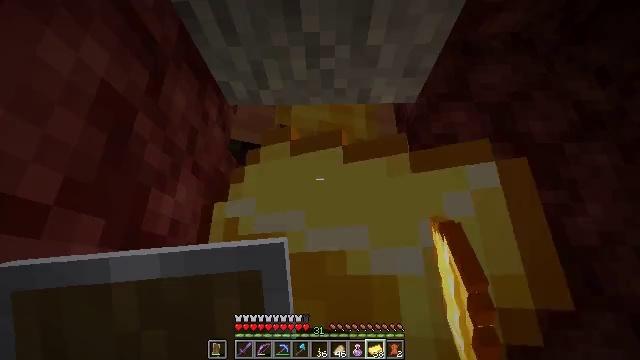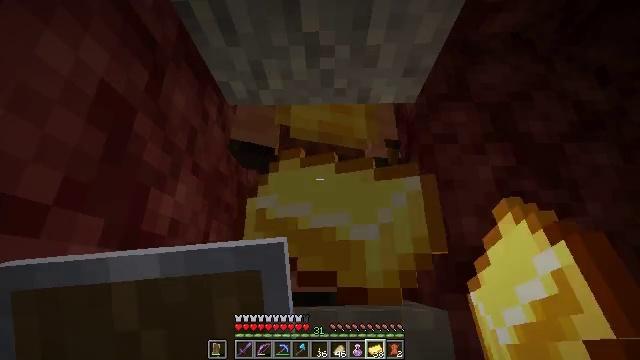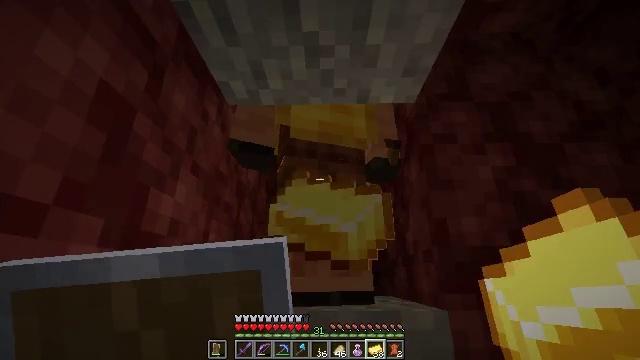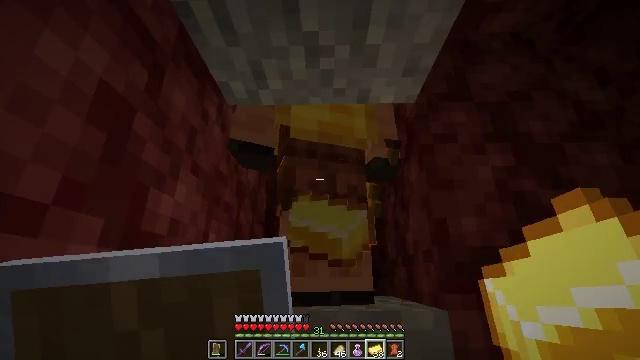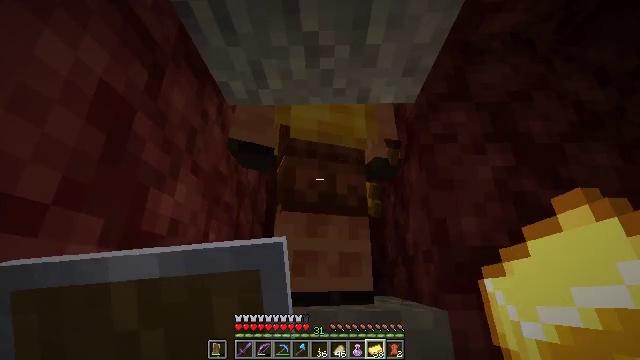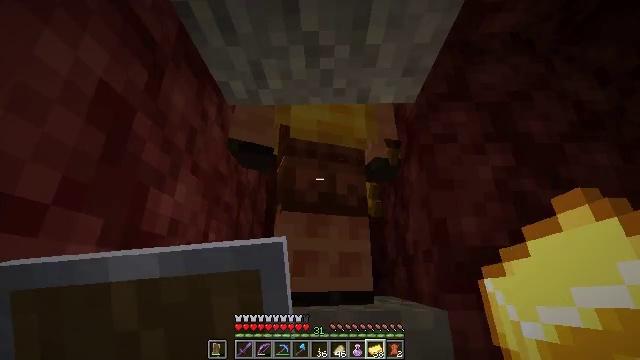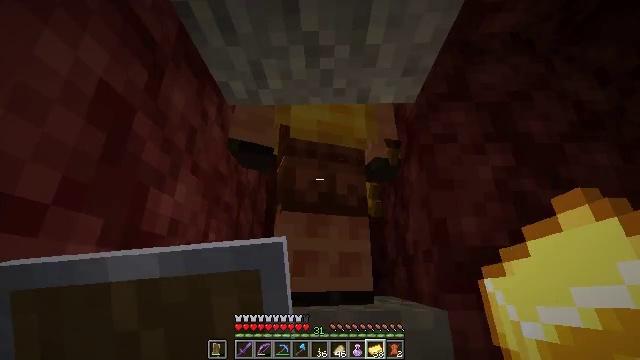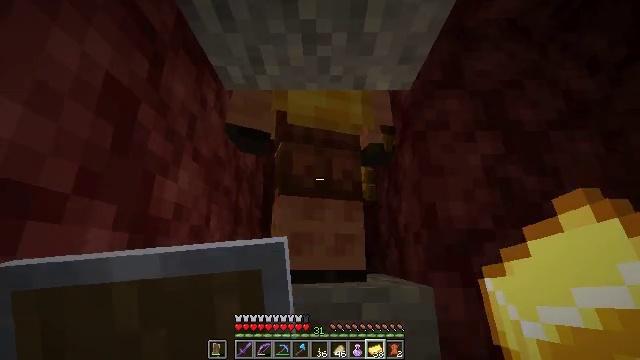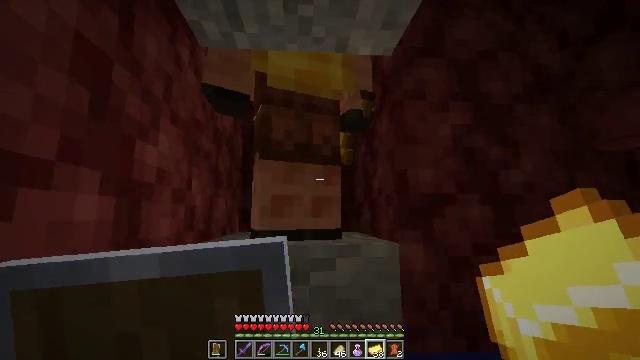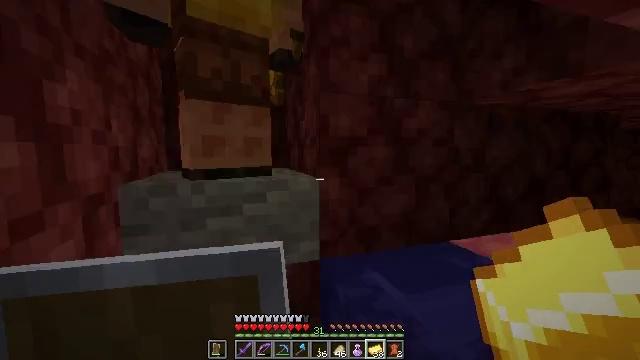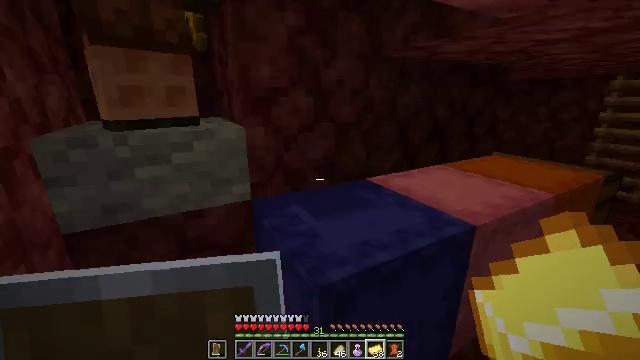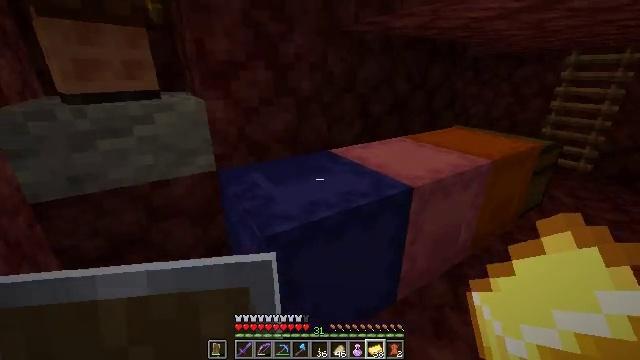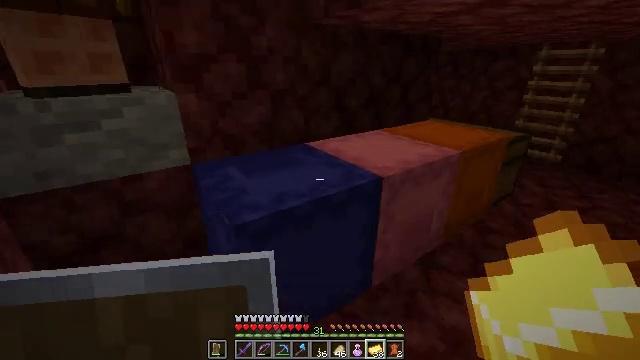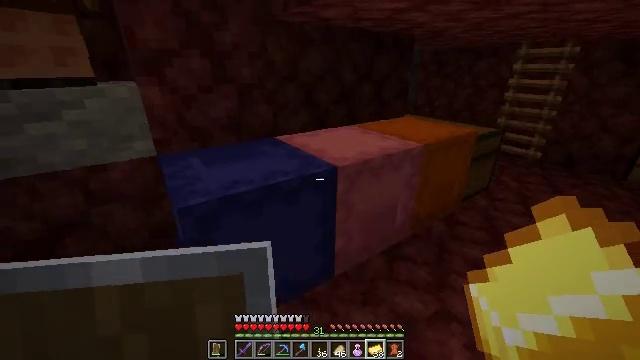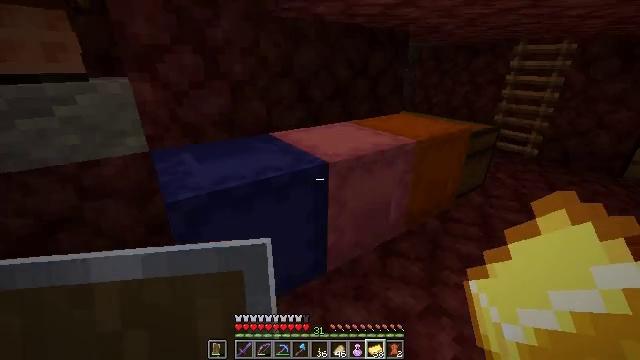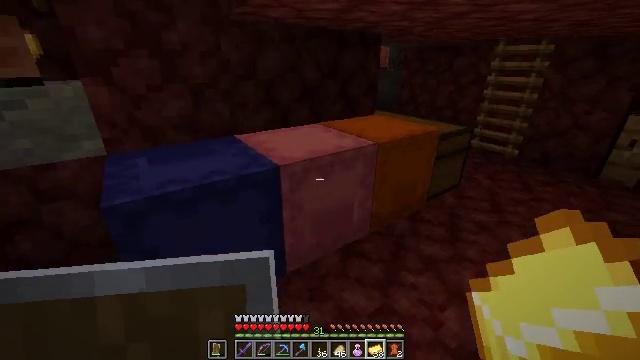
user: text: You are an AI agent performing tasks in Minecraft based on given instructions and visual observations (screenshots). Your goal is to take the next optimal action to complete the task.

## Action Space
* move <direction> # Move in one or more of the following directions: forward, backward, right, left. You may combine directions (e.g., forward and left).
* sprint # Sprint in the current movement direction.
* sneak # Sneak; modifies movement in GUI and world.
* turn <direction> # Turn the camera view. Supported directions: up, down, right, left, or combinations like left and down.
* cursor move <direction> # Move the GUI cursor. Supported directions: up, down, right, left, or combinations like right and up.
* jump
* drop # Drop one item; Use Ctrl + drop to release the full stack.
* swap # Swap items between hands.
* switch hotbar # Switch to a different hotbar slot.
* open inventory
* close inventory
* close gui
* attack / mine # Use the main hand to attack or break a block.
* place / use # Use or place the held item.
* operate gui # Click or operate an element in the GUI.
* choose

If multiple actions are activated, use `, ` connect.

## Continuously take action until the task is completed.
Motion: motion action
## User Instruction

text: Retrieve items from the blue shulker box by mining it.
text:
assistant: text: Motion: no_op
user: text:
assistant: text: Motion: no_op
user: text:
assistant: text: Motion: no_op
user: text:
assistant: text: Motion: no_op
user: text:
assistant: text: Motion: no_op
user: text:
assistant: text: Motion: no_op
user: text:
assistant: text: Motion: move back, turn right and down
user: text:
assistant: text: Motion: move back, turn right and down
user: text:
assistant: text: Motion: move back and move right, turn right and down
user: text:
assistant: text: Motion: move back and move right, turn right and down
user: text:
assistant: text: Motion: move back and move right, turn right and down
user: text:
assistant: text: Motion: move right, turn right and down
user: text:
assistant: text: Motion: move right
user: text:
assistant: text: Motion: move right
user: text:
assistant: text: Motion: move right
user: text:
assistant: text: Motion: no_op
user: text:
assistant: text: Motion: move right, turn left and up
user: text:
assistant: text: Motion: move forward and move right
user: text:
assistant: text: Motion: move forward and move right, turn right
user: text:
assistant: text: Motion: move forward and move right, turn right
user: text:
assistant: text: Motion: move forward and move right
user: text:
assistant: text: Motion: move forward and move right, use / place
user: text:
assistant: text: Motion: use / place
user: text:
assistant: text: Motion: use / place
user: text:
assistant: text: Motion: no_op
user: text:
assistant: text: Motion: turn left
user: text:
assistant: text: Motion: open gui
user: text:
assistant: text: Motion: no_op
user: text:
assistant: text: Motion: no_op
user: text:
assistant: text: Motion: no_op